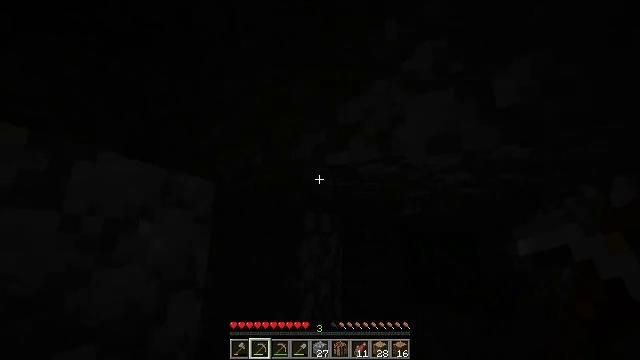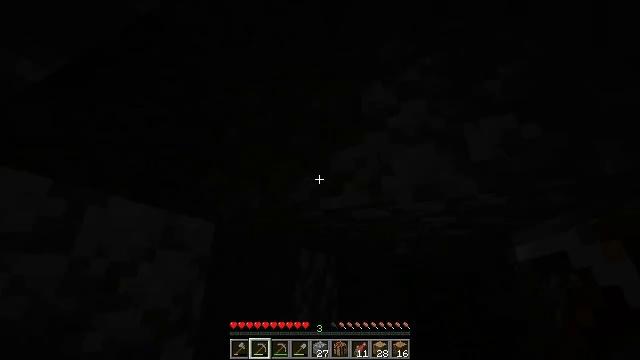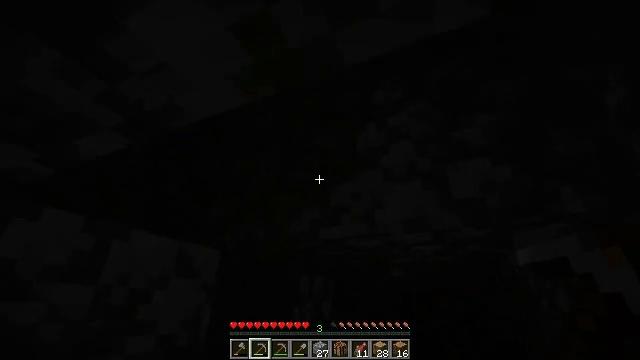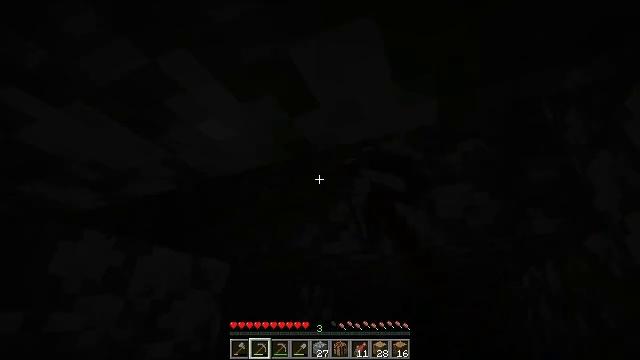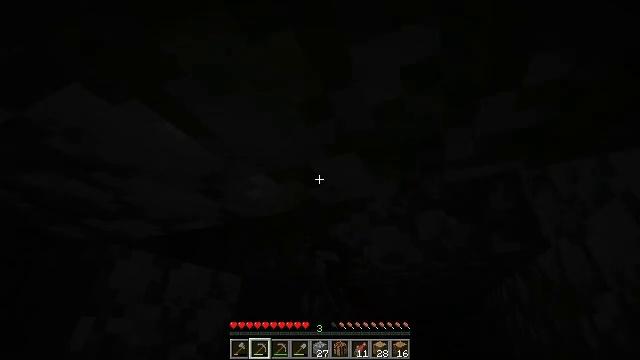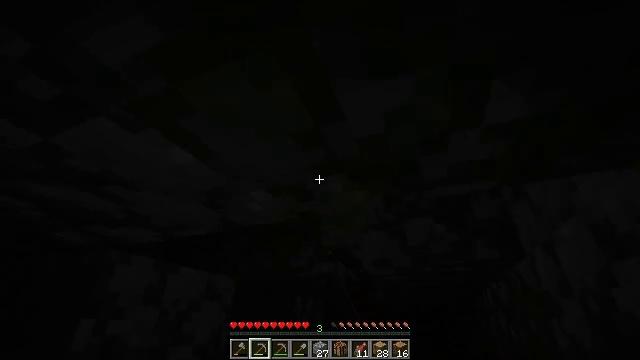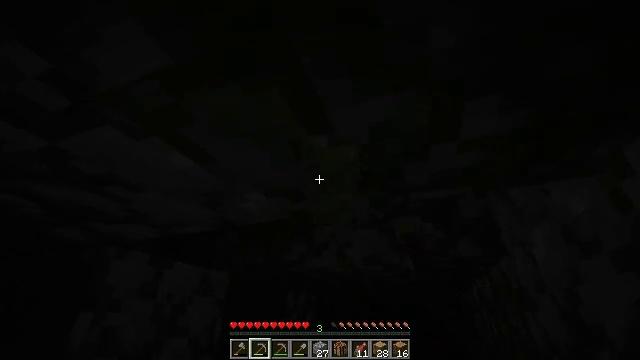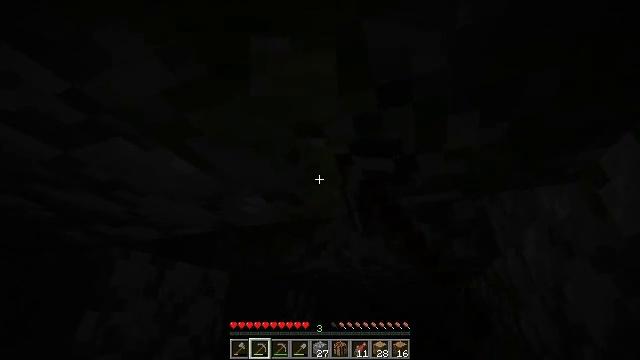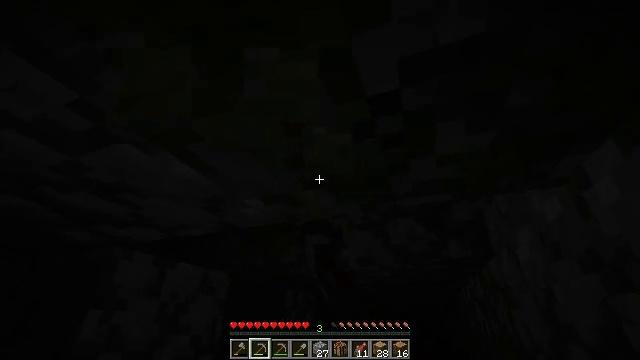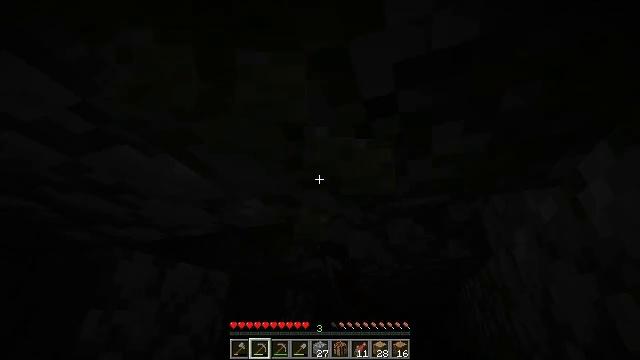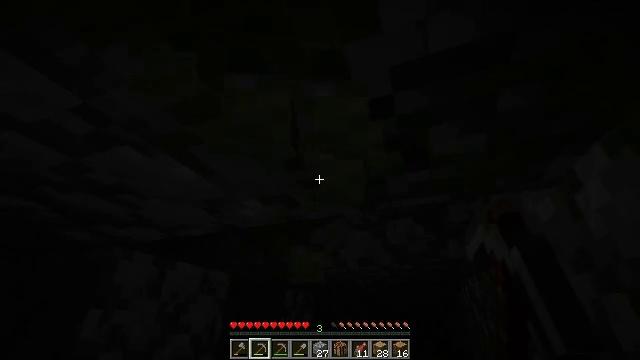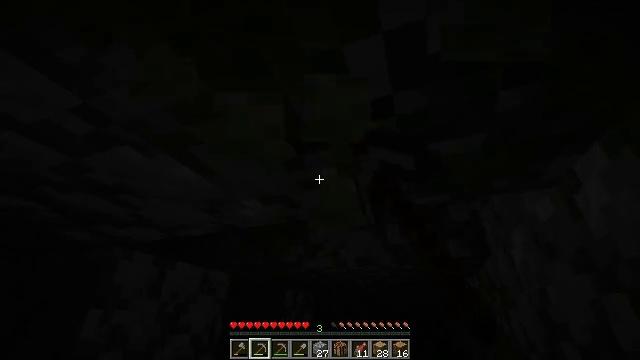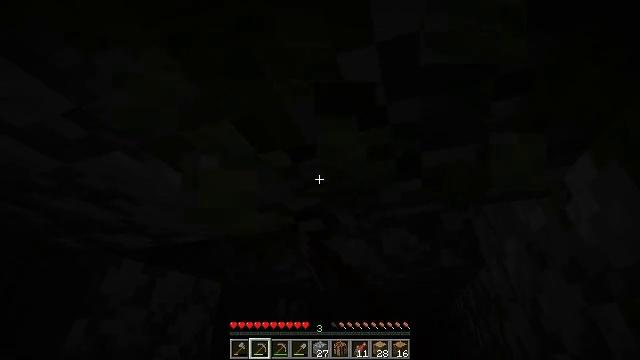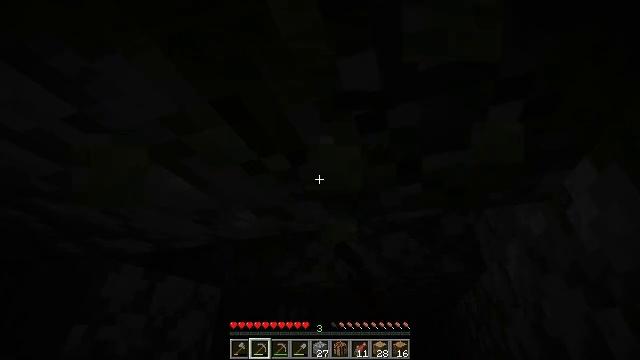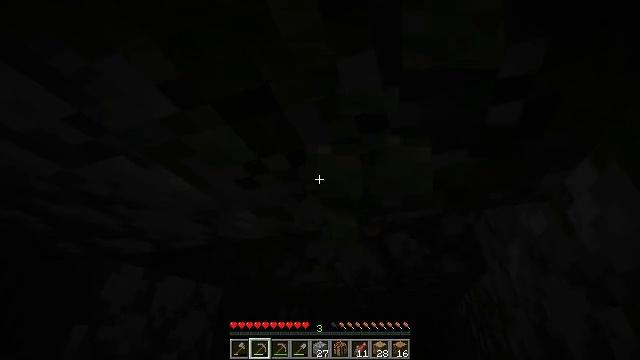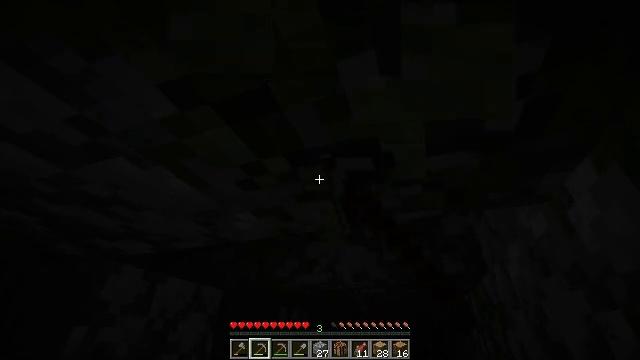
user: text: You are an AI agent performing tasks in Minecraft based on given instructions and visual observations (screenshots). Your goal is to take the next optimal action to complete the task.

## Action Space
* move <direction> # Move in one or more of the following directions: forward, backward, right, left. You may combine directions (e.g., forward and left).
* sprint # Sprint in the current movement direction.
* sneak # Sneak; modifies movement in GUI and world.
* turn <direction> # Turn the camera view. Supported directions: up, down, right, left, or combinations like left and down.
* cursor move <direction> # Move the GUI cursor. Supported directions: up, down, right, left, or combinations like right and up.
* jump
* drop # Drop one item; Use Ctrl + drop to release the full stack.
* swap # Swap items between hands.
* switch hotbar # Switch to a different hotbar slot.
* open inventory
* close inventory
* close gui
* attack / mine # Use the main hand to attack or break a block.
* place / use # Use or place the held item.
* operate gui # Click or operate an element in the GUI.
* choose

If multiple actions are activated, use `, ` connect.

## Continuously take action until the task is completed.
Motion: motion action
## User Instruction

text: Mine the mossy cobblestone underground.
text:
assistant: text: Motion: move back, turn right and up
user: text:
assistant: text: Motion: move back, turn up, attack / mine
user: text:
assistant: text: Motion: move back, turn up, attack / mine
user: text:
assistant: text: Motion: move back, turn up, attack / mine
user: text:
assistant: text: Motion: turn right, attack / mine
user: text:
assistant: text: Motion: turn right and down, attack / mine
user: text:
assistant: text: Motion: attack / mine
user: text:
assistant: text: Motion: attack / mine
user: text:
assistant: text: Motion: attack / mine
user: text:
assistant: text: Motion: attack / mine
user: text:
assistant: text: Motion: attack / mine
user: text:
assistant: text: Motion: turn right and up, attack / mine
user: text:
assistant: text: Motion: turn up, attack / mine
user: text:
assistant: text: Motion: attack / mine
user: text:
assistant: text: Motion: attack / mine
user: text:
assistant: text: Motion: attack / mine
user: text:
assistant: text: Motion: attack / mine
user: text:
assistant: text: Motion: attack / mine
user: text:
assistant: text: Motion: attack / mine
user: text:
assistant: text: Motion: attack / mine
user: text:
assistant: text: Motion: attack / mine
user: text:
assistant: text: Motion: attack / mine
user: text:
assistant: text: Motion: turn left and up, attack / mine
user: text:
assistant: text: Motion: turn left and up, attack / mine
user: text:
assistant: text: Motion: attack / mine
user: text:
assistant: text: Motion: attack / mine
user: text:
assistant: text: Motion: turn up, attack / mine
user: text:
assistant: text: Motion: turn left and up, attack / mine
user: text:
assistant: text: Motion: turn up, attack / mine
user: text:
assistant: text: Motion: turn up, attack / mine